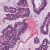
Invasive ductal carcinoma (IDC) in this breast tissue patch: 1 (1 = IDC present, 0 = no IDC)